Question: I am working on a PHP program that implements a sockets and Telnet server. I am using PuTTY as my Telnet client. My problem is that whenever I type something in PuTTY, it shows me these weird characters before what I actually typed:

I reinstalled PuTTY but it did not work.
This is my PHP server code:
'''
$sock_server = socket_create(AF_INET, SOCK_STREAM, SOL_TCP);
$result = socket_bind($sock_server, '127.0.0.1', 9000);
$result = socket_listen($sock_server, 1);
$sock_cli = socket_accept($sock_server);
$msg = "Insert Password: ";
socket_write($sock_cli, $msg, strlen($msg));
$pass = socket_read ($sock_cli, 2048, PHP_NORMAL_READ);
echo $pass;
if ($pass != "1234"){
echo $pass;
exit;
}
'''
Any help to solve my problem is appreciated. Thanks.
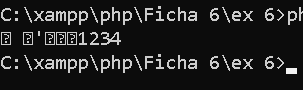
Answer: I do not see any Telnet code in your example. You are using raw sockets. So you need to use connection type in PuTTY to match that.
If you select Telnet connection type in PuTTY, PuTTY will send you Telnet control sequences. You read and process those sequences as if they were plain text input.